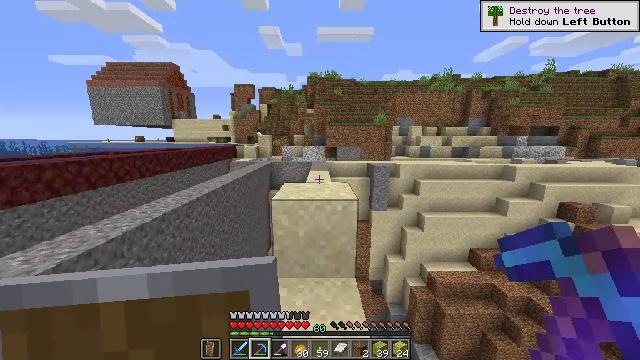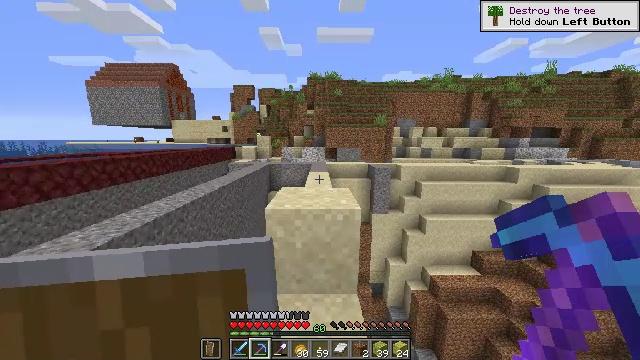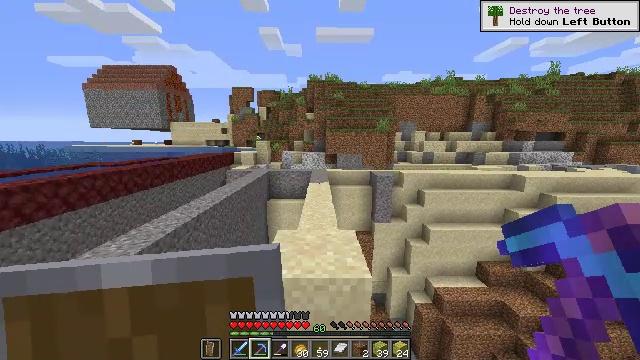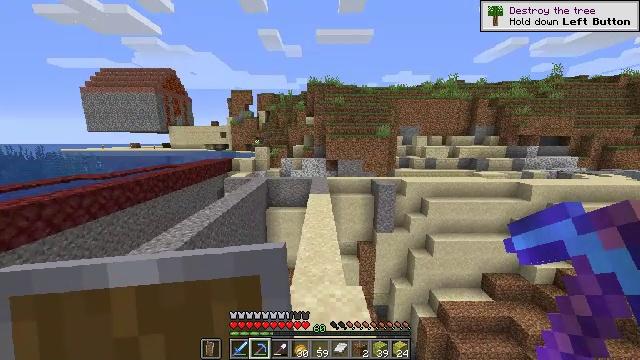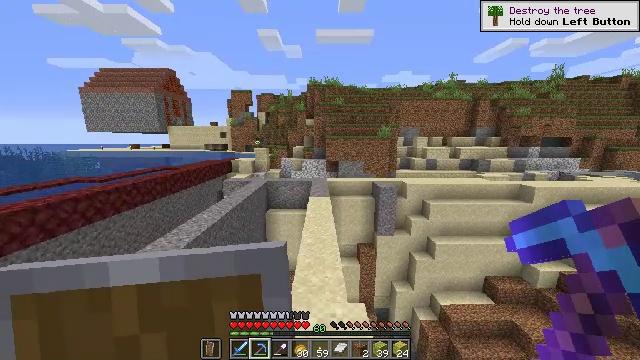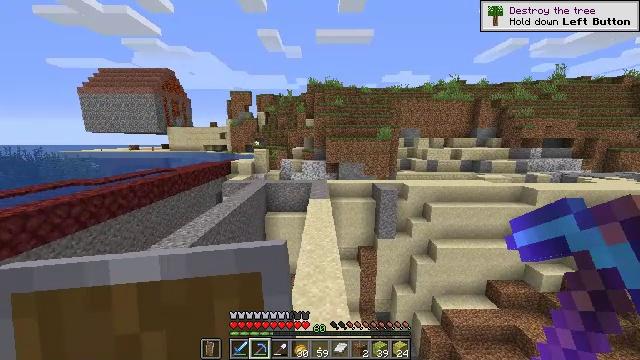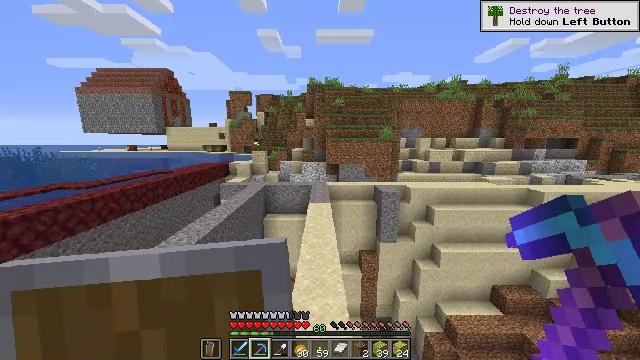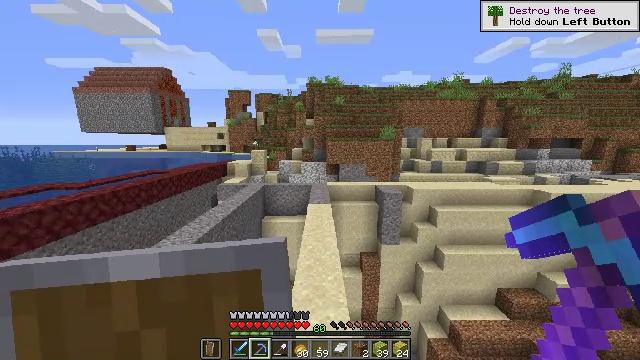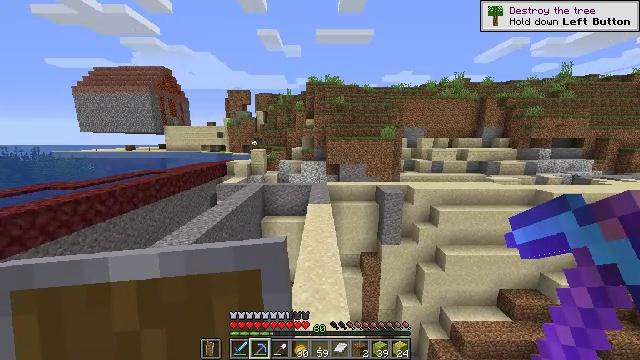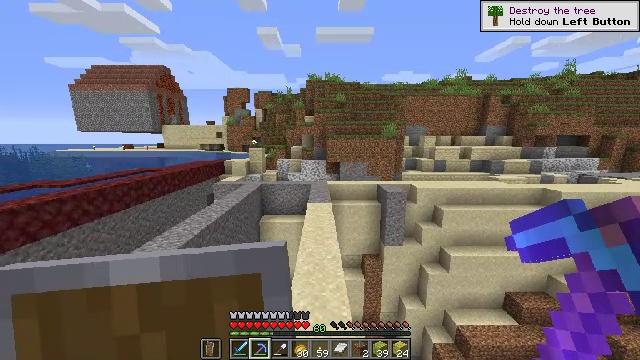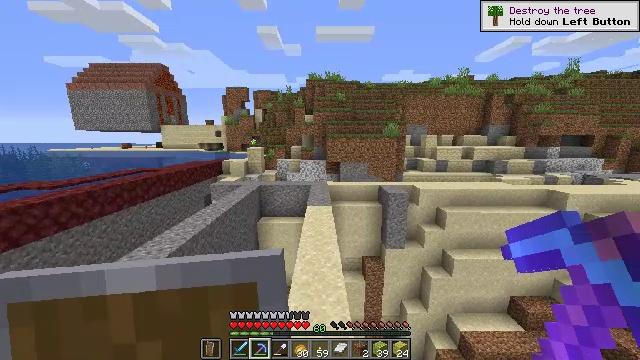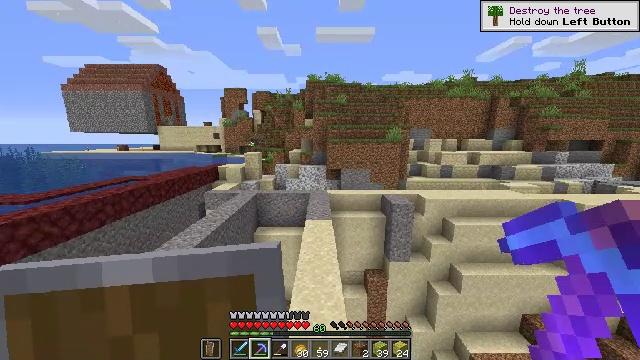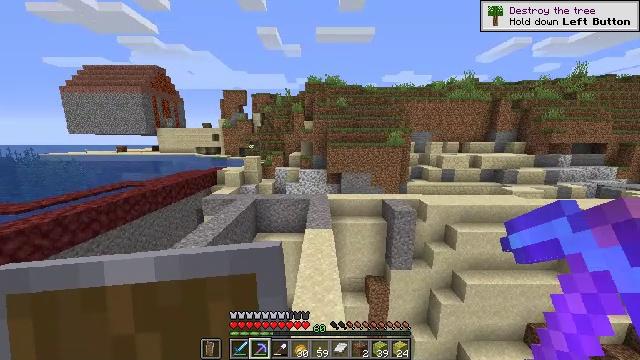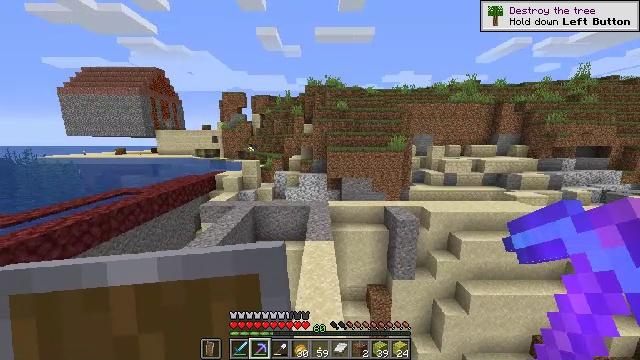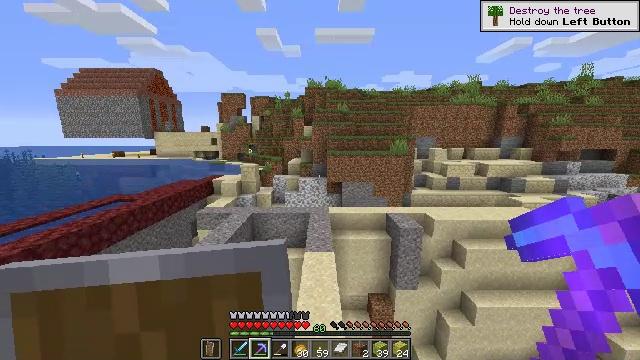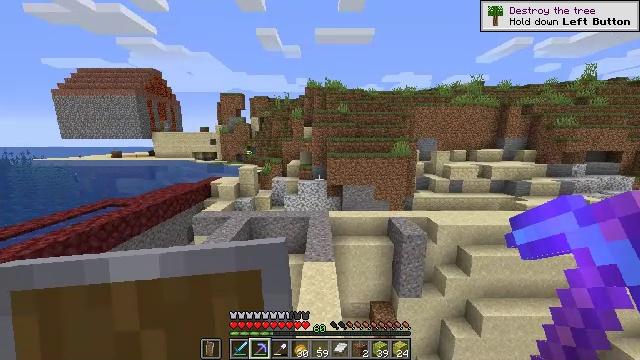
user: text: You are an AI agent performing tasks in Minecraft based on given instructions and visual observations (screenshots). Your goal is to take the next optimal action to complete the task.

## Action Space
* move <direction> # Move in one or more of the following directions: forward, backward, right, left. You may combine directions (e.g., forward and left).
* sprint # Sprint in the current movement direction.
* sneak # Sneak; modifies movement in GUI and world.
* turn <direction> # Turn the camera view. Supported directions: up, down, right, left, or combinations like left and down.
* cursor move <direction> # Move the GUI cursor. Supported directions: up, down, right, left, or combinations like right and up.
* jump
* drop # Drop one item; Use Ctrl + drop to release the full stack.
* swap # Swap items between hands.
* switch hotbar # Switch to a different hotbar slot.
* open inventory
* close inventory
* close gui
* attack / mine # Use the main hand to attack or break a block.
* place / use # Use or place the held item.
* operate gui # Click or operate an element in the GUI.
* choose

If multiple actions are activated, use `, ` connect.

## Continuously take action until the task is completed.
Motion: motion action
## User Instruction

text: Remove kelp and place it on the ground.
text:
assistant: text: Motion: move forward, jump
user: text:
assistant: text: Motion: move forward, jump
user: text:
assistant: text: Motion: move forward, jump
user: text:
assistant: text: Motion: move forward, jump
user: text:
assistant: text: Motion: move forward, jump
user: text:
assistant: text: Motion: move forward, jump
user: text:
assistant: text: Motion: move forward, jump
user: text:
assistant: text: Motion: move forward, jump
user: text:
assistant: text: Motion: move forward, jump
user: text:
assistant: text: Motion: move forward, jump
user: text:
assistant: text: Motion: move forward, jump
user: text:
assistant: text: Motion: move forward, jump
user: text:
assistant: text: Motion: move forward, jump
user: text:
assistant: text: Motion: move forward, jump
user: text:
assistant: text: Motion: move forward, jump
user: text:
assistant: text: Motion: move forward, jump
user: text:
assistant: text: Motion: move forward, jump
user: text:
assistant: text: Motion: move forward, jump
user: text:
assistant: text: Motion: move forward, jump
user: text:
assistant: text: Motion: move forward, jump
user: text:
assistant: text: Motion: move forward, jump
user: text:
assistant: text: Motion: move forward, jump
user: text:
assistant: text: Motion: move forward, jump
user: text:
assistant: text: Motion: move forward, jump
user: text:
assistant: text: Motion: move forward, jump
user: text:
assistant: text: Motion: move forward, jump
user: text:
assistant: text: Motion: move forward, jump
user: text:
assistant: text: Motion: move forward, jump
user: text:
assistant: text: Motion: move forward, jump
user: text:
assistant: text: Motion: move forward